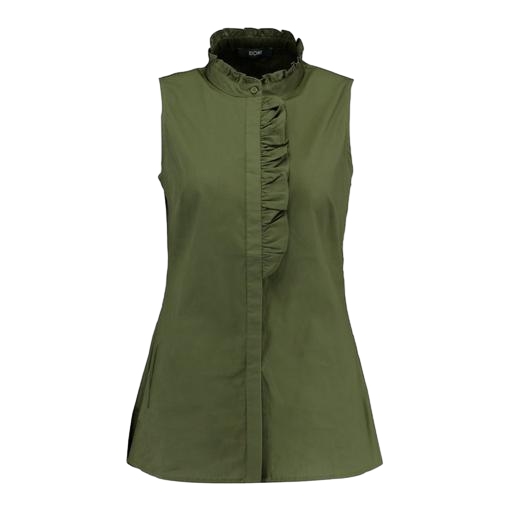
green women's ruffle-trimmed shirt, green funnel neck vest, sleeveless tunic top ruffle detail, white background